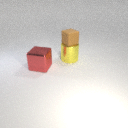
large yellow metal cylinder behind large red metal cube